Interaction volume radius: 10 \u00c5
Interaction volume height: 15 \u00c5
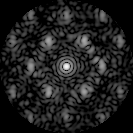
Disorder parameter: 0.5635